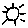
Label: sun